Question: On my iphone phonegap app, whenever I've got text on a background color, the text seems to get a ghosting effect, the same text is repeated 2 or 3 pixels below, almost like a drop shadow but exactly below and in the same color as the text.
Any ideas how to get rid of this? I'm guessing its applying some kind of -webkit specific styling but I can't seem to find what it is.
Below is an image of what is happening, the text to the left, 'Web Deal' is the problem, whereas the text on the right is fine.

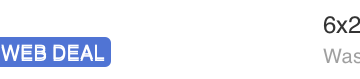
Answer: Ok, I managed to fix this, it was picking up a text-shadow property from jquery mobile css. It was applying it to all text but because its white it was only visible on text with a background colour. Thanks for your help